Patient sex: M
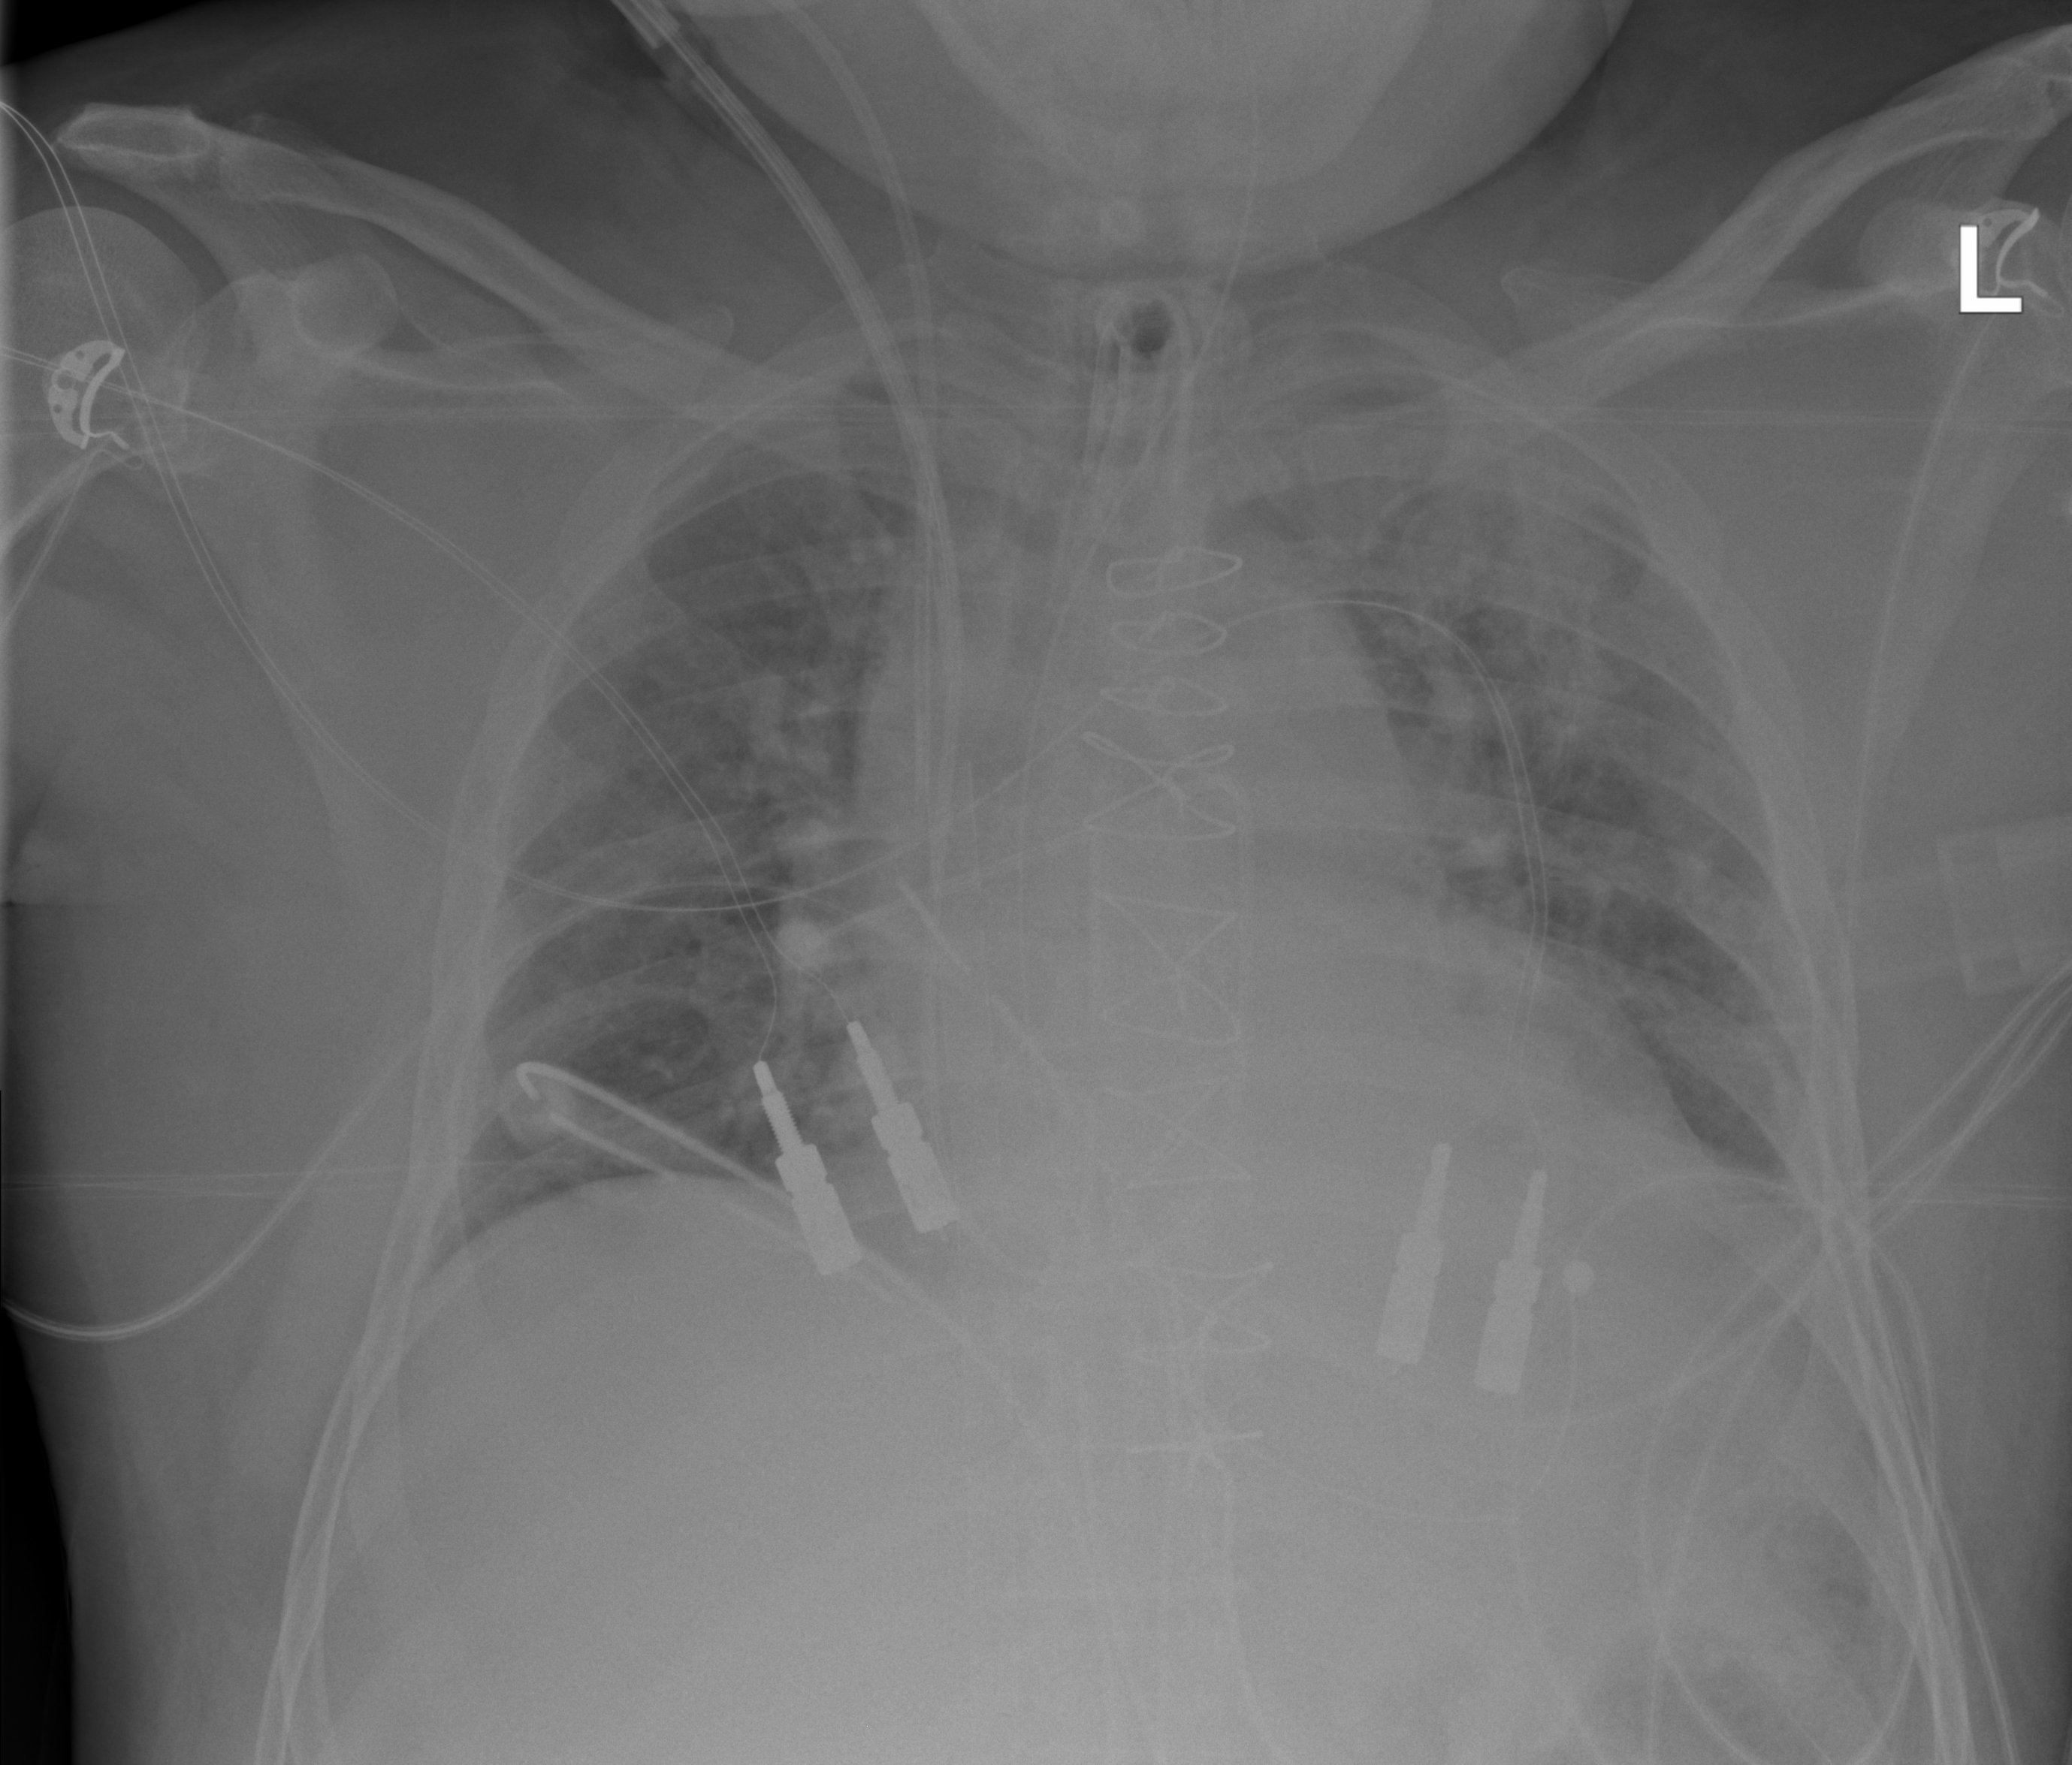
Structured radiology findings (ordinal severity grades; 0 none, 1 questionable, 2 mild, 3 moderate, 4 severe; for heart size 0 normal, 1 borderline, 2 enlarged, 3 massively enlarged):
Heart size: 2
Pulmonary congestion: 2
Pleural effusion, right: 0
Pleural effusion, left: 2
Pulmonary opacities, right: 2
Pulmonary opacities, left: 3
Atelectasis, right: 2
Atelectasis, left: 2